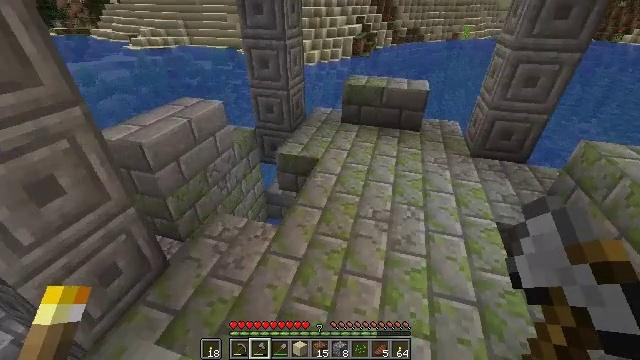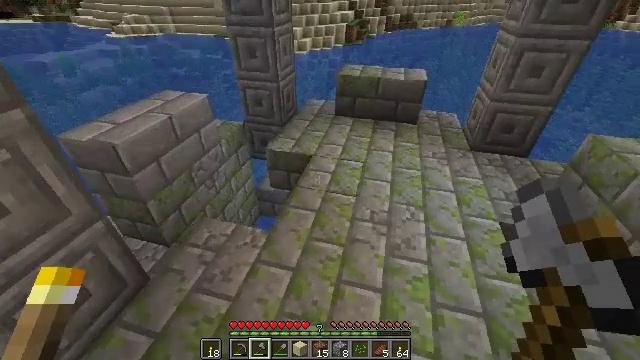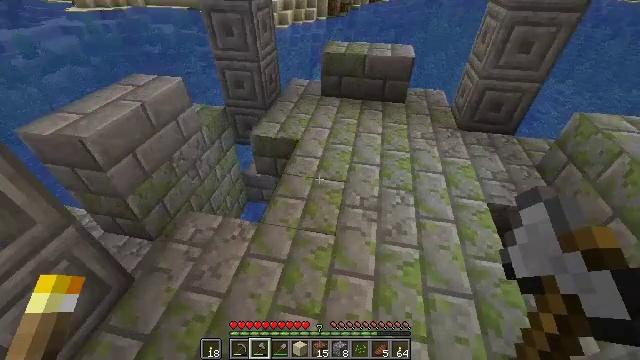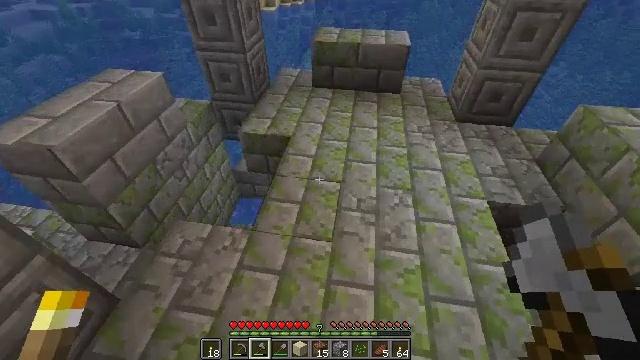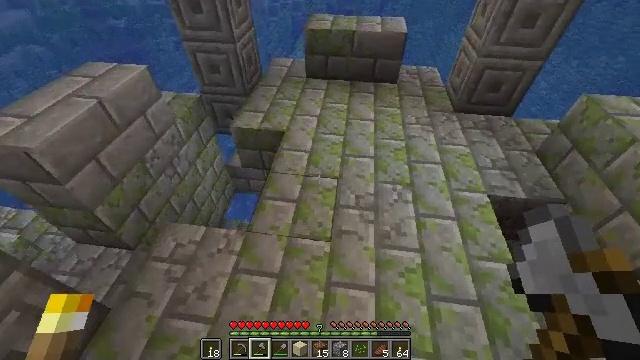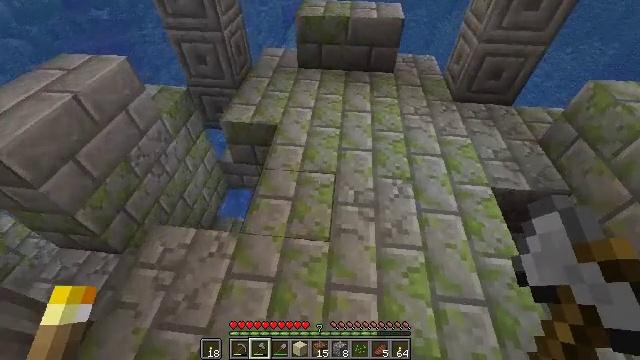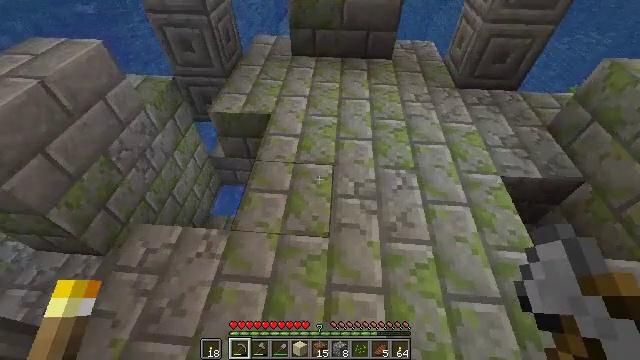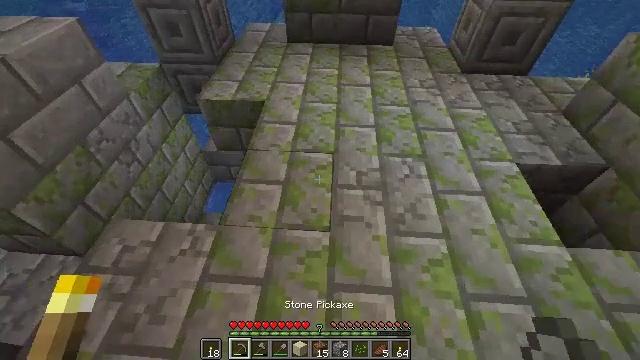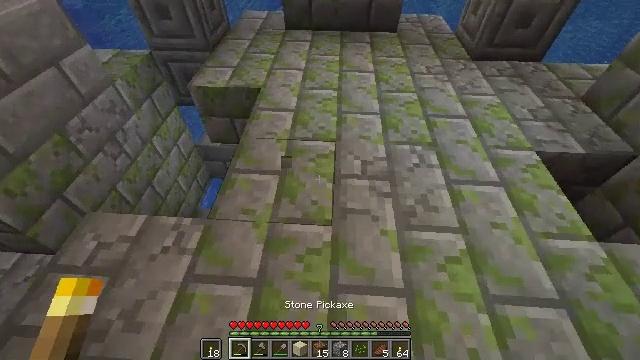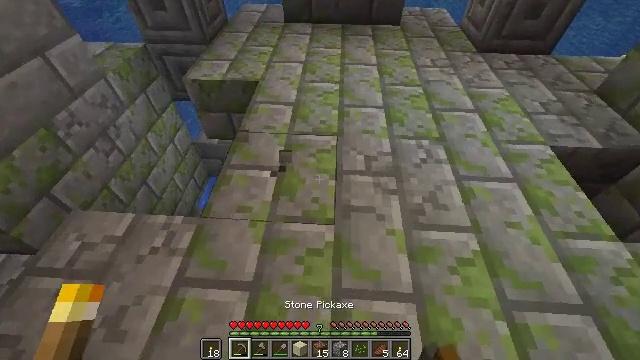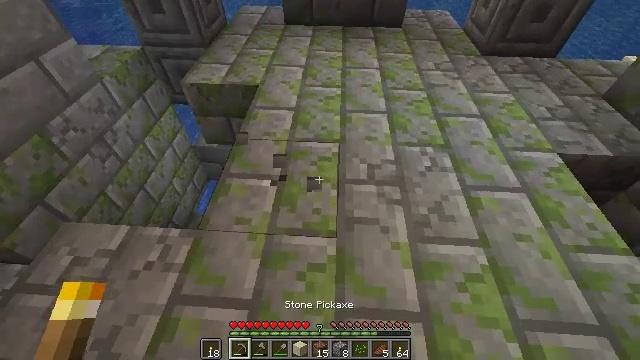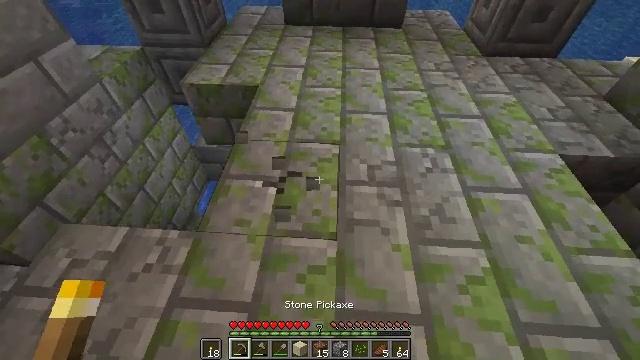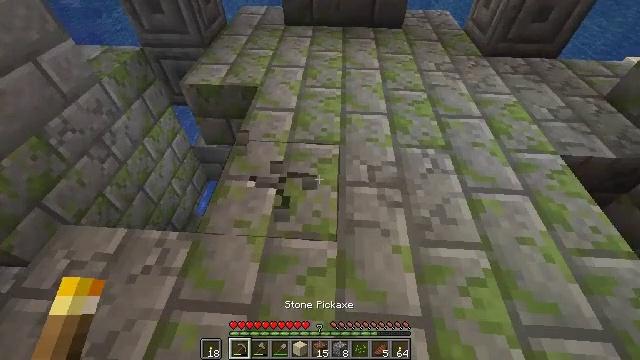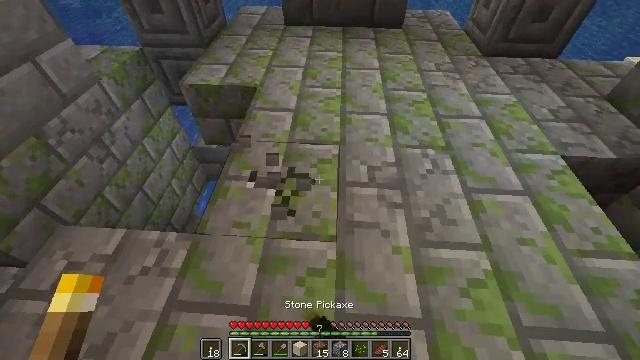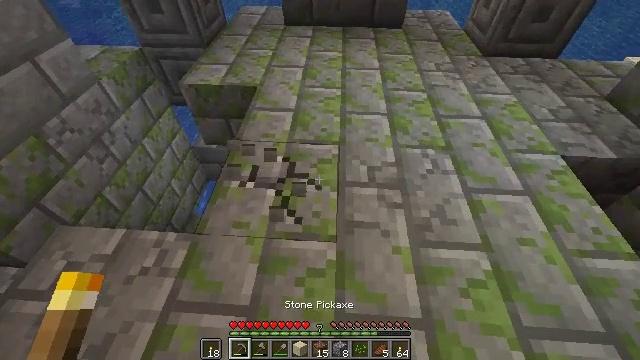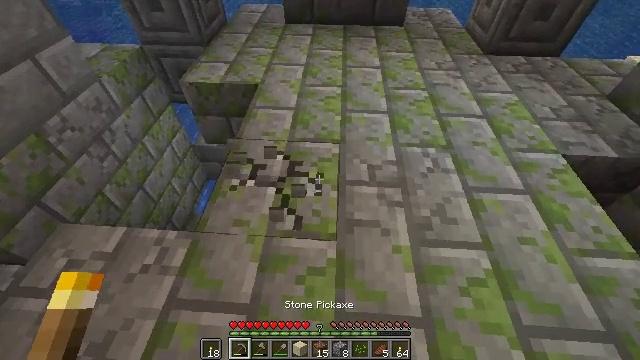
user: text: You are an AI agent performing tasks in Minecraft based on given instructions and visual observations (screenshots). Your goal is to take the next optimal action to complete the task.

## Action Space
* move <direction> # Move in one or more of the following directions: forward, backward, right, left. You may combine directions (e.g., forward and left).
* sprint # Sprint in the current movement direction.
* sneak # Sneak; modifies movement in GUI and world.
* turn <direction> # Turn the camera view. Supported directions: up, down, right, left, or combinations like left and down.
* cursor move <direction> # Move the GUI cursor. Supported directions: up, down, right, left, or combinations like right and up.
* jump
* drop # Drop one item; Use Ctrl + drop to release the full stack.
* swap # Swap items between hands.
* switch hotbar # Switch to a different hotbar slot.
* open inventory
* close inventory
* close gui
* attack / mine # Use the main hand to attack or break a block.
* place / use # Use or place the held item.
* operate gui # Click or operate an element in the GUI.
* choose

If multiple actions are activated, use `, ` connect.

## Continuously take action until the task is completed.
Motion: motion action
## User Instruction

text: Retrieve mossy stone bricks from a building.
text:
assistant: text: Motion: move forward, turn right and down
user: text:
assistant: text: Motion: move forward, turn right and down
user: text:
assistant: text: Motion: move forward, turn right and down
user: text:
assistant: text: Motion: move forward, turn right and down
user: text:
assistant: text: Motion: turn right and down
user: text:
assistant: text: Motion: turn right, switch to hotbar 1
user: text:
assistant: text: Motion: switch to hotbar 1
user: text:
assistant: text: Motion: attack / mine, switch to hotbar 1
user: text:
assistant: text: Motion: attack / mine
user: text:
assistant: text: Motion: attack / mine
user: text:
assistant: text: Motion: attack / mine
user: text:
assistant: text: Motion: attack / mine
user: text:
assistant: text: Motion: attack / mine
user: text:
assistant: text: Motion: attack / mine
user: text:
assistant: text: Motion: attack / mine
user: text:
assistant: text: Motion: attack / mine
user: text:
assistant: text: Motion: attack / mine
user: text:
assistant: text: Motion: attack / mine
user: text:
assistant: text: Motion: turn down, attack / mine
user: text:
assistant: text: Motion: attack / mine
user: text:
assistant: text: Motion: attack / mine
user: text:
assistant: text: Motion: move forward, attack / mine
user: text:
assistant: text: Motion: move forward, attack / mine
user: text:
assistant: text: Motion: move forward, attack / mine
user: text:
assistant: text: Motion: move forward, attack / mine
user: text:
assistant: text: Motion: no_op